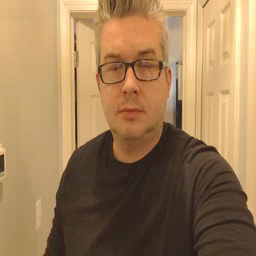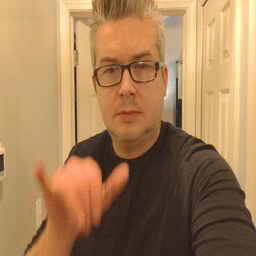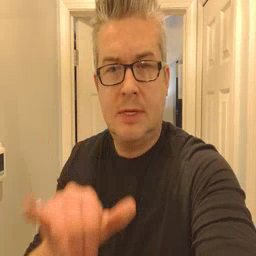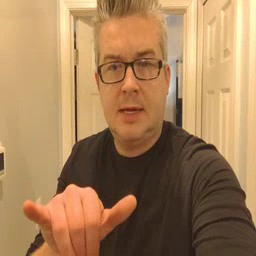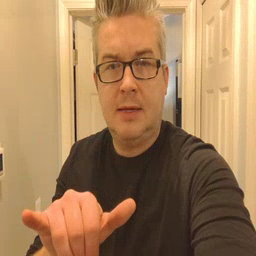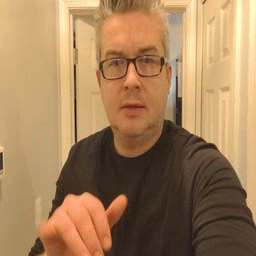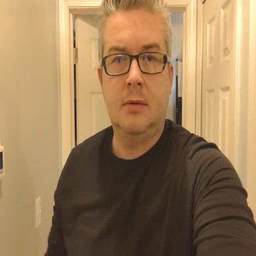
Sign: stay